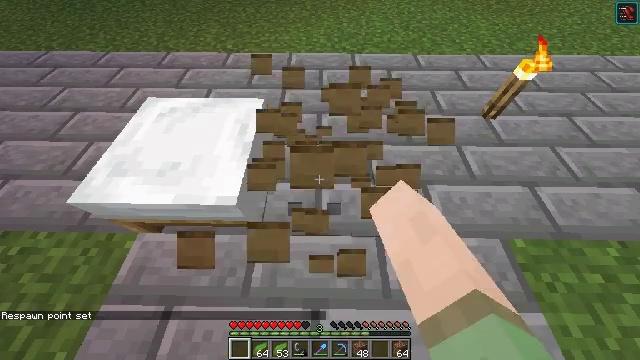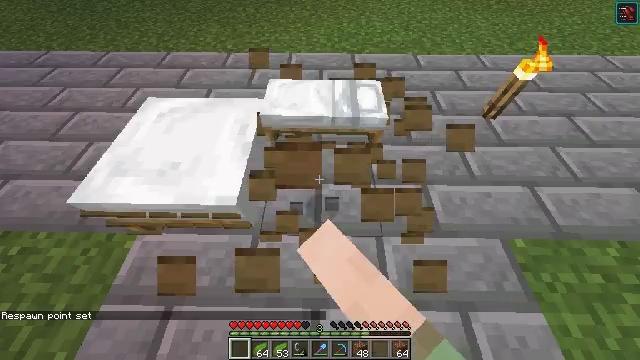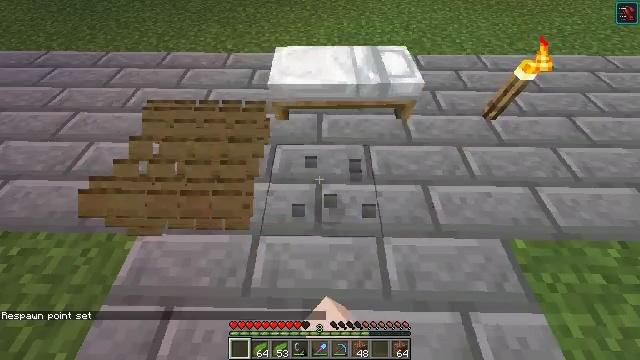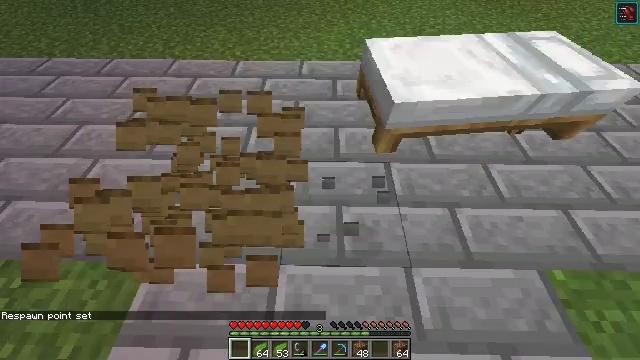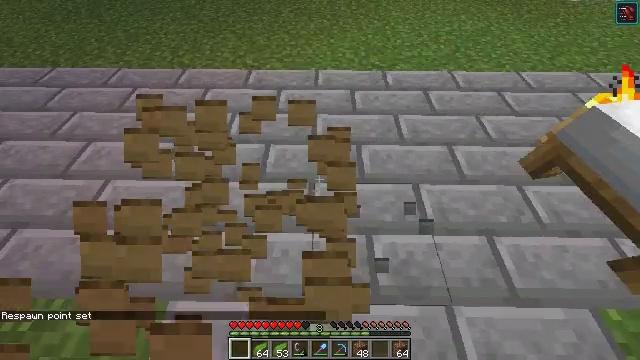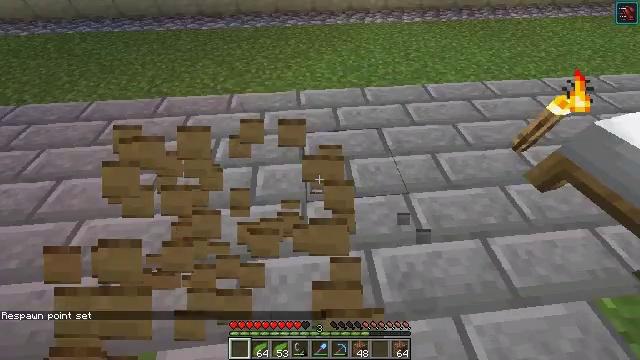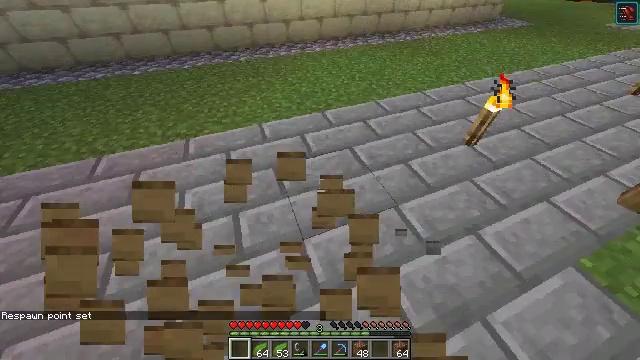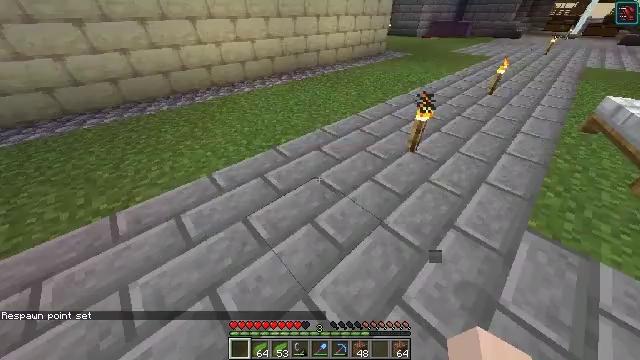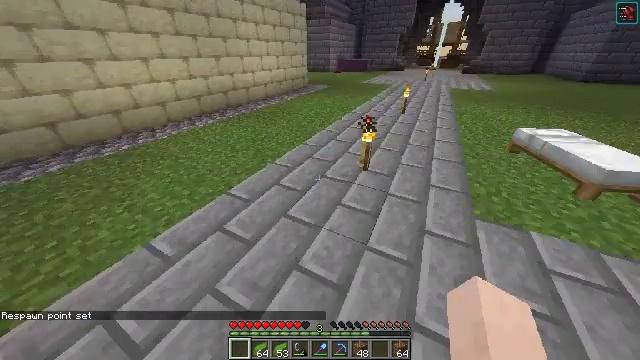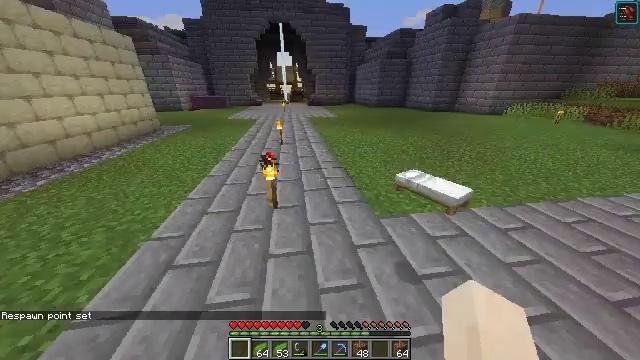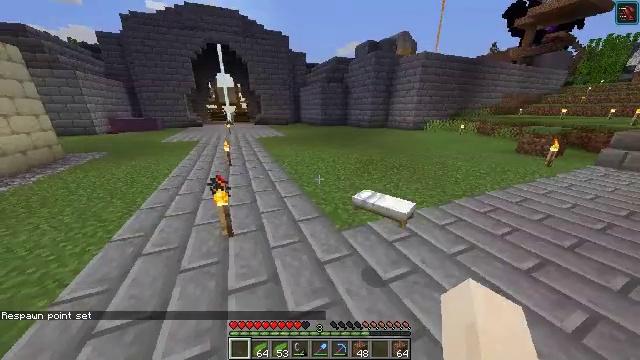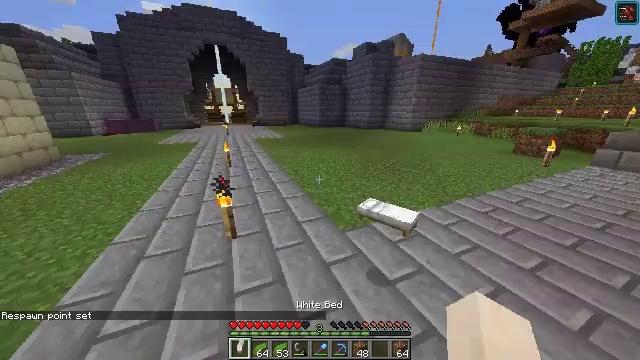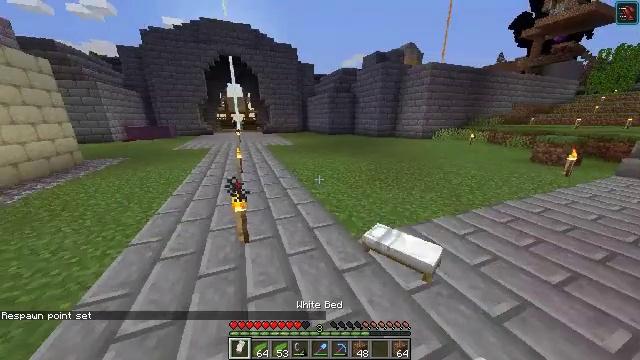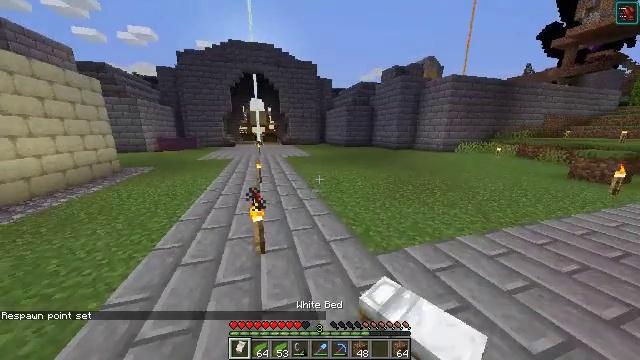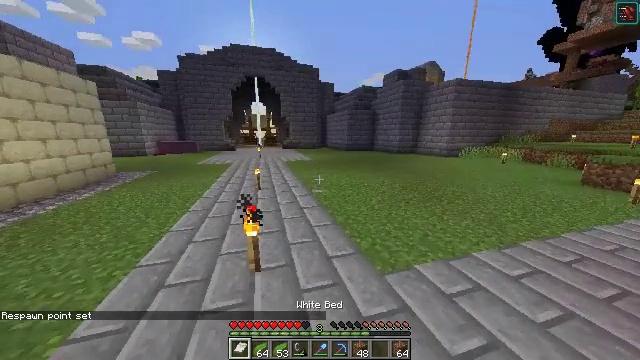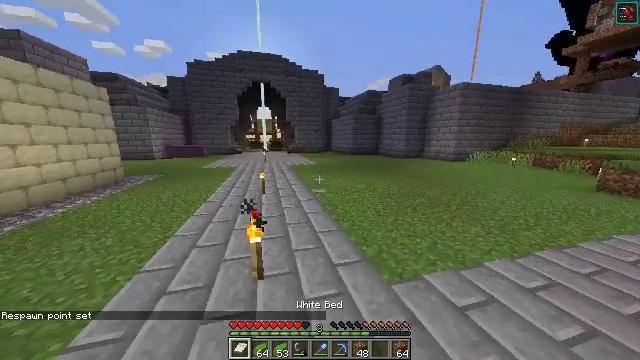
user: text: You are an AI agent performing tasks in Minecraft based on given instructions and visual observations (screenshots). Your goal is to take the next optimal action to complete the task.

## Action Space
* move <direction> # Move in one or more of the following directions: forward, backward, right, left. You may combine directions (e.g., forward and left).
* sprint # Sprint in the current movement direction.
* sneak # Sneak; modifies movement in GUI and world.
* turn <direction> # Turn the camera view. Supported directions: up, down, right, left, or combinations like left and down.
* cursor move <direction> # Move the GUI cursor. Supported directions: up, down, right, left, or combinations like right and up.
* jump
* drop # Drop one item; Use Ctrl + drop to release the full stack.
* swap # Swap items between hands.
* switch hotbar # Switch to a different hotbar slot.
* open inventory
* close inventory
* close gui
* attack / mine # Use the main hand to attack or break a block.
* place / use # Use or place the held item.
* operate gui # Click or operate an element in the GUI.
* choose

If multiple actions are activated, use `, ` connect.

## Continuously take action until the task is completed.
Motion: motion action
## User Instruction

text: Kill enemies.
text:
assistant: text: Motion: attack / mine
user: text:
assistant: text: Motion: move forward and move left, attack / mine
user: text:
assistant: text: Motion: move forward and move left
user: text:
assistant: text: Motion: move forward and move left
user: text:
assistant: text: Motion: move forward and move left, turn right and up
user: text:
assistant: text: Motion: move forward and move left, turn right and up
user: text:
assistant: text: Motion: move forward and move left, turn right and up
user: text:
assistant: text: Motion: move forward and move left, turn right and up
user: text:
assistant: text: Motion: move forward and move left, turn right and up
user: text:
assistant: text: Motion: turn right and up
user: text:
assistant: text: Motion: no_op
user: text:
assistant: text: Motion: turn left and up
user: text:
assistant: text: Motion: move forward, turn left and up
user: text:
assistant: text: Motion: move forward, turn up
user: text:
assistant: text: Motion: turn left and up
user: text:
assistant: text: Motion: move forward, turn left and up
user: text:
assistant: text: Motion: move forward
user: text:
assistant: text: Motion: move forward
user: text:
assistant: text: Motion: move forward
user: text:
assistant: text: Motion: move forward
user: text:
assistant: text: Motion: move forward, turn left and up
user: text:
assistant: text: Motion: move forward
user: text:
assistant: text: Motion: move forward
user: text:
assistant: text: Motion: move forward
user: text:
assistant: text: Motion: move forward, turn left and down
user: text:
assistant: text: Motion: move forward, turn left
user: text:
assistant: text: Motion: move forward
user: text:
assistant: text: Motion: move forward
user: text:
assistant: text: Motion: move forward
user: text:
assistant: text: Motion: move forward